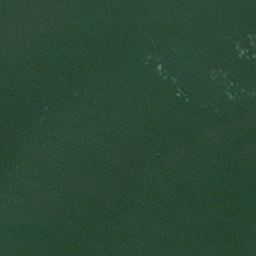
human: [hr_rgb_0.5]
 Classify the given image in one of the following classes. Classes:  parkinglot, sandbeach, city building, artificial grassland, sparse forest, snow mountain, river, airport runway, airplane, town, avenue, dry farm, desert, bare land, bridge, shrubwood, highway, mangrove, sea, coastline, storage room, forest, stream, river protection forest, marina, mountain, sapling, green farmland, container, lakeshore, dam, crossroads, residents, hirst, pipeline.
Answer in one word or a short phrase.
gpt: sea